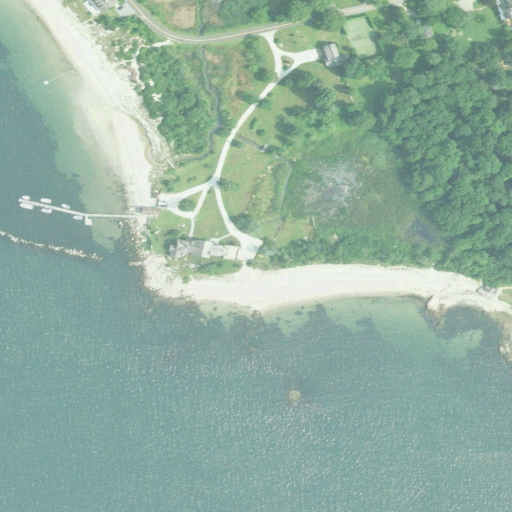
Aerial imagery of cape in Connecticut named White Point containing open water, barren land, mixed forest, low intensity development, herbaceous wetlands, deciduous forest, medium intensity development, and high intensity development